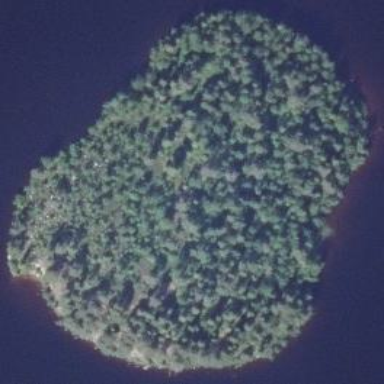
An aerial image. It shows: Islet.